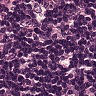
Metastatic tissue present: no